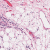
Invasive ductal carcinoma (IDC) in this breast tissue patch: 1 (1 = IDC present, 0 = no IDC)